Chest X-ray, PA view. Patient: 67 years old, sex M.
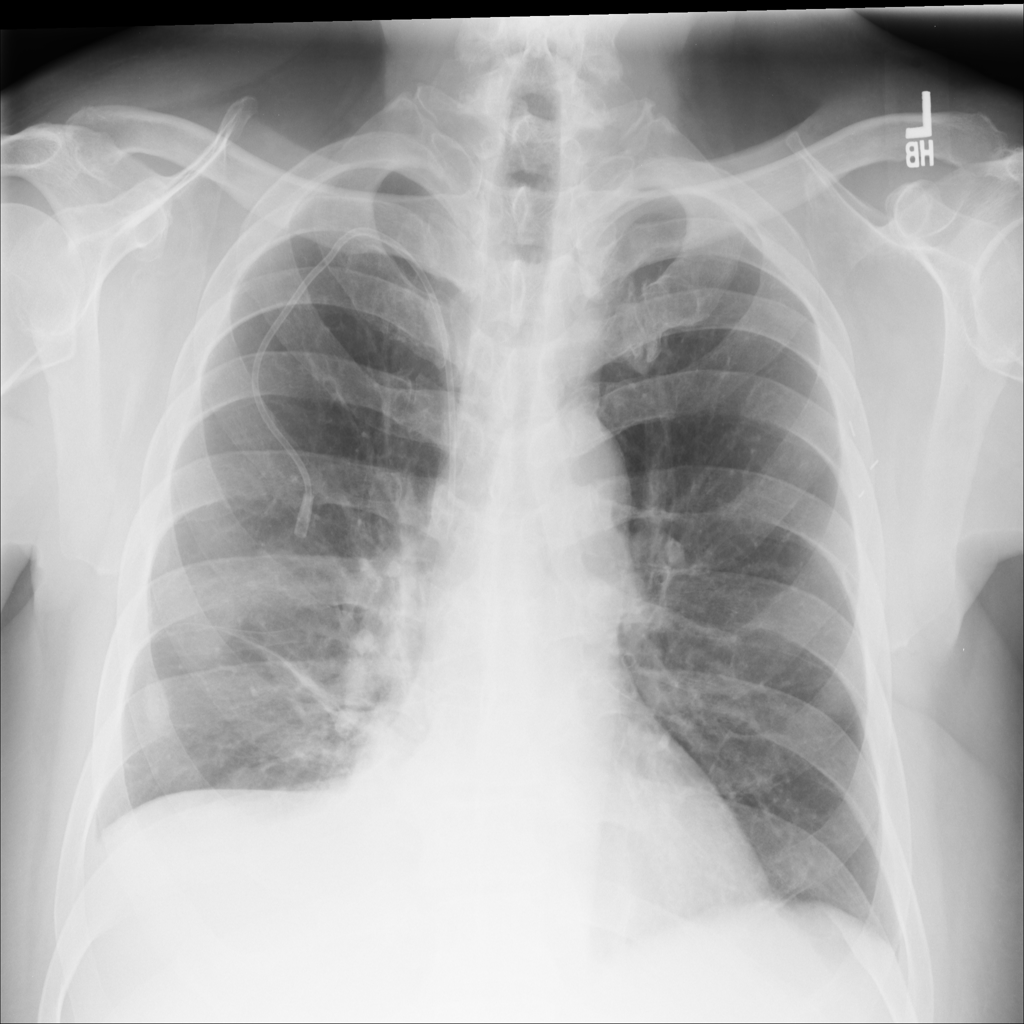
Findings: Effusion, Nodule